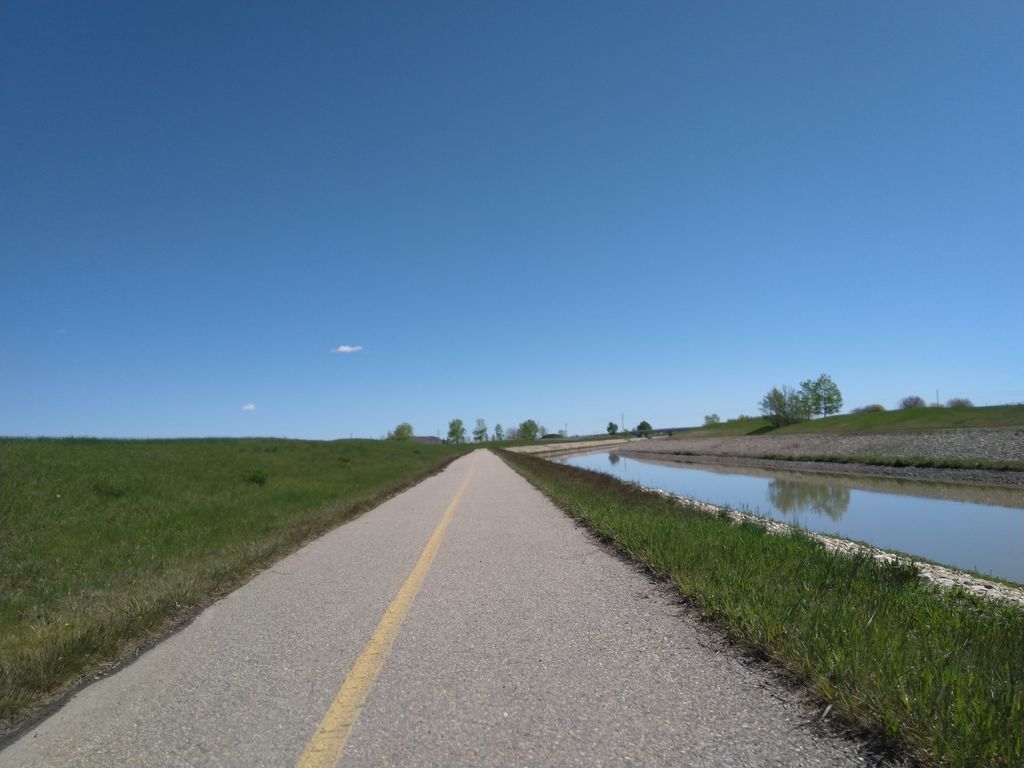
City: calgary